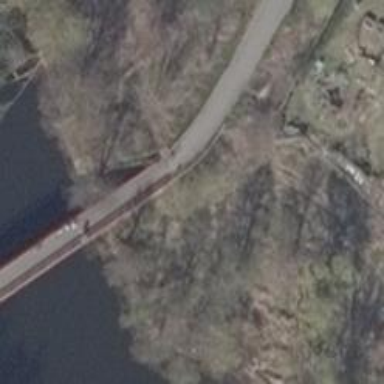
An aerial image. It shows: Asphalt path on bridge.